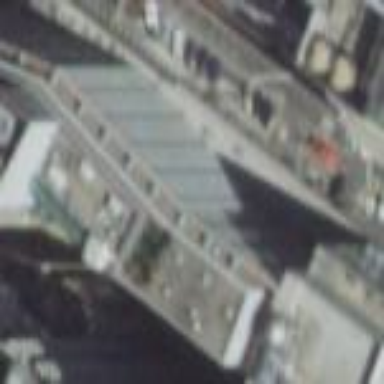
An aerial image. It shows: Part of building with flat concrete roof.